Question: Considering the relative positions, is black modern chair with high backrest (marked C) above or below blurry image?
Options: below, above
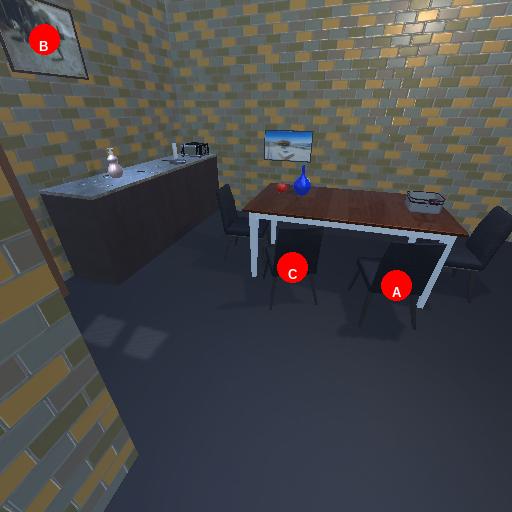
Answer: below